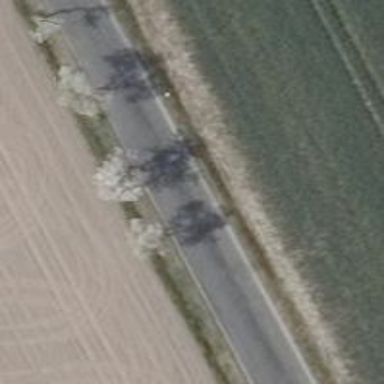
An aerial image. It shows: Deciduous tree with broadleaved leaves.